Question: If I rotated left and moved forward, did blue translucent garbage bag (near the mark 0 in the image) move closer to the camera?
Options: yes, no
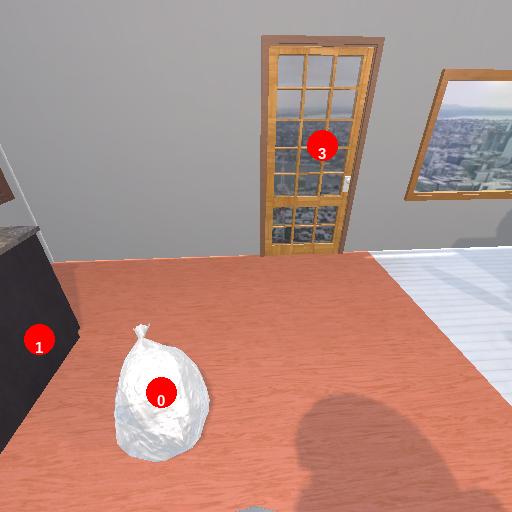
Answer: yes